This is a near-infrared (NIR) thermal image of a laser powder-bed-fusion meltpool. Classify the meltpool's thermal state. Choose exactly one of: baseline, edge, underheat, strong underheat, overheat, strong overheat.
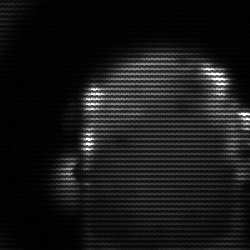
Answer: baseline